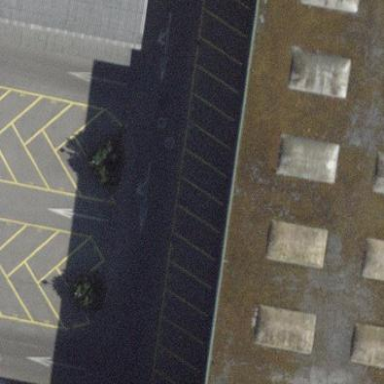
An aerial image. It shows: Parking area with diagonal orientation.